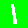
Digit: 1